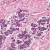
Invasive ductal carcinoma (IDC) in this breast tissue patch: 0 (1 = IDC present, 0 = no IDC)